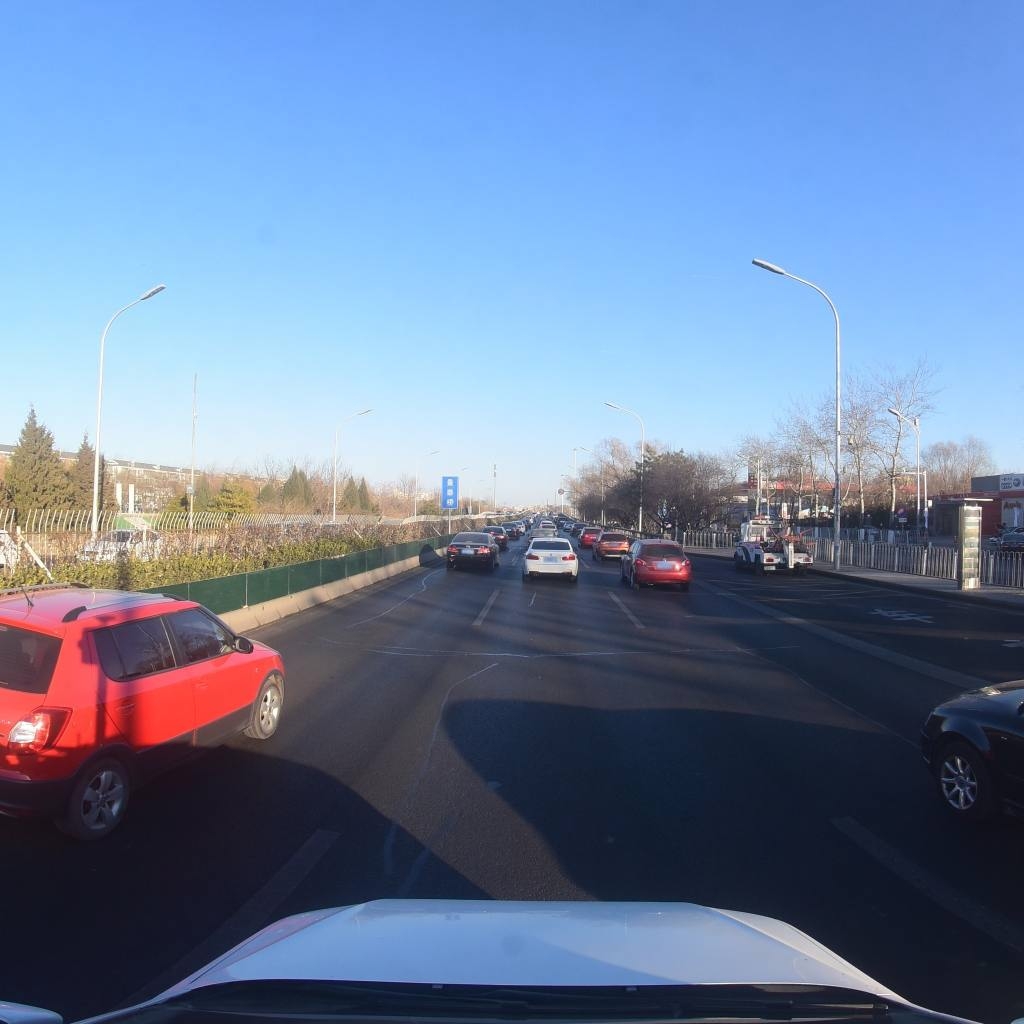
Region: Dongcheng
Road damage annotations: longitudinal patch, longitudinal patch, transverse patch, longitudinal patch, longitudinal patch, transverse patch